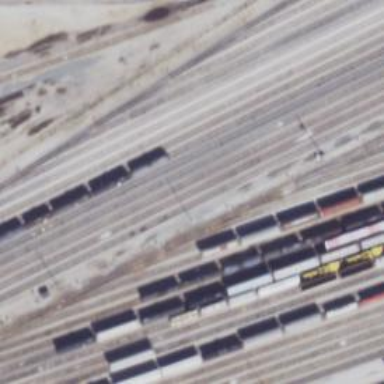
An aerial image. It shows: Railway yard.